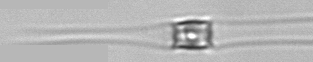
Label: Chaetoceros_danicus